Chest X-ray:
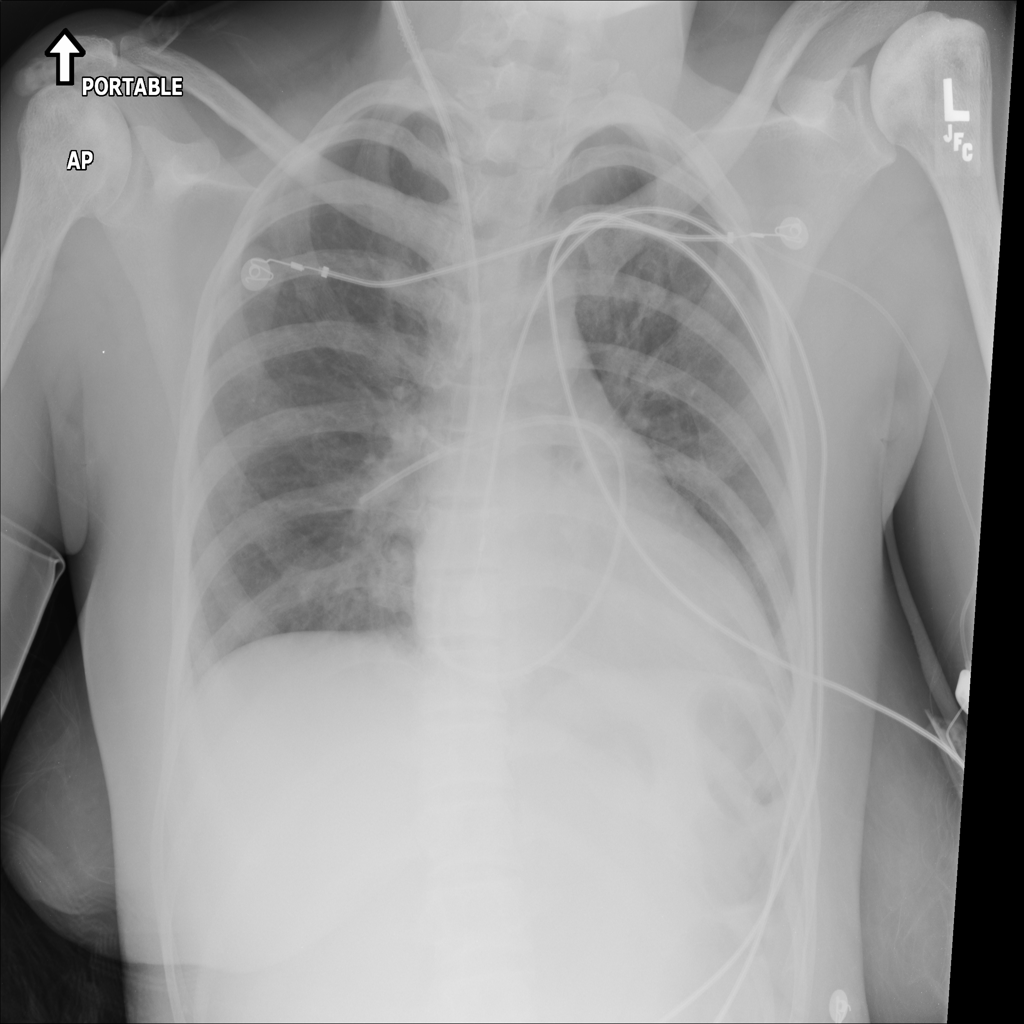
Findings: Effusion
No abnormal finding: no